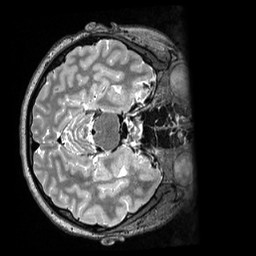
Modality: T2w
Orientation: axial
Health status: healthy
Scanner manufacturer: siemens
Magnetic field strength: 3 T
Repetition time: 3.2 s
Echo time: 0.565 s